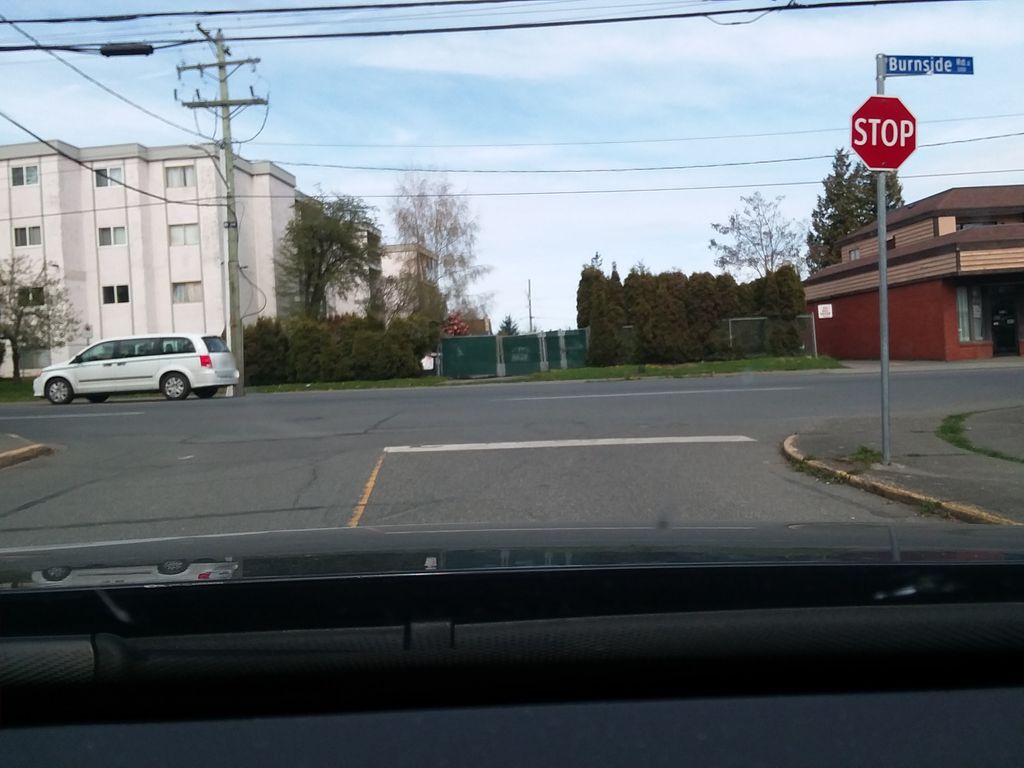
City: victoria